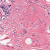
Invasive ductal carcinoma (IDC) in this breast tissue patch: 0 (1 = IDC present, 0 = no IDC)